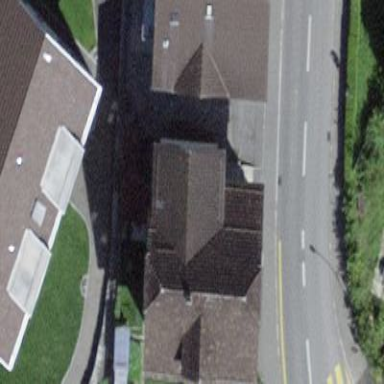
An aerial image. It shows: Detached building.